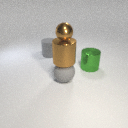
large green metal cylinder to the right of large gray rubber cylinder